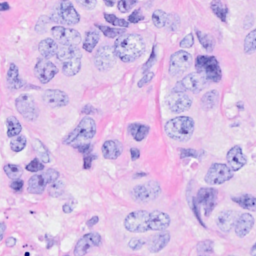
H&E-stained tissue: Breast